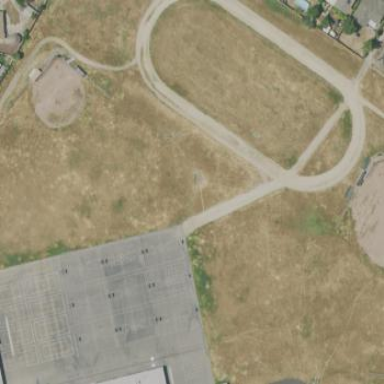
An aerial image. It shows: Track in leisure land.